Question: I would like to know how to create a Composite Combination through Hibernate annotation method.
I have 3 tables Employee, Department & Employee-Department-Juntion
Since I want to make Employee and Department as individual table, i created a Junction Table in order maintain the Many-to-Many relationship.
I would like to know how to Create Composite Primary Key for the Department Table
For the column Center_Code & Depart_Code through Hibernate Annotations.
Could you please somebody help me how to solve this issue.
Below Here I also attached the Table Relation Ship and the Java POJO Class.

'''
package com.hibernate;
import java.util.Objects;
import javax.persistence.Entity;
import javax.persistence.Id;
/**
*
* @author SPAR
*/
@Entity
public class Department {
@Id
private String cost_Center_Code;
private String dep_Code;
private String department;
private String sub_Department;
private String division;
public String getDepartment() {
return department;
}
public void setDepartment(String department) {
this.department = department;
}
public String getDep_Code() {
return dep_Code;
}
public void setDep_Code(String dep_Code) {
this.dep_Code = dep_Code;
}
public String getCost_Center_Code() {
return cost_Center_Code;
}
public void setCost_Center_Code(String cost_Center_Code) {
this.cost_Center_Code = cost_Center_Code;
}
public String getDivision() {
return division;
}
public void setDivision(String division) {
this.division = division;
}
public String getSub_Department() {
return sub_Department;
}
public void setSub_Department(String sub_Department) {
this.sub_Department = sub_Department;
}
@Override
public String toString() {
return "Department{" + "cost_Center_Code=" + cost_Center_Code + ", dep_Code=" + dep_Code + ", department=" + department + ", sub_Department=" + sub_Department + ", division=" + division + '}';
}
@Override
public int hashCode() {
int hash = 7;
hash = 79 * hash + Objects.hashCode(this.cost_Center_Code);
hash = 79 * hash + Objects.hashCode(this.dep_Code);
return hash;
}
@Override
public boolean equals(Object obj) {
if (obj == null) {
return false;
}
if (getClass() != obj.getClass()) {
return false;
}
final Department other = (Department) obj;
if (!Objects.equals(this.cost_Center_Code, other.cost_Center_Code)) {
return false;
}
if (!Objects.equals(this.dep_Code, other.dep_Code)) {
return false;
}
return true;
}
}
'''
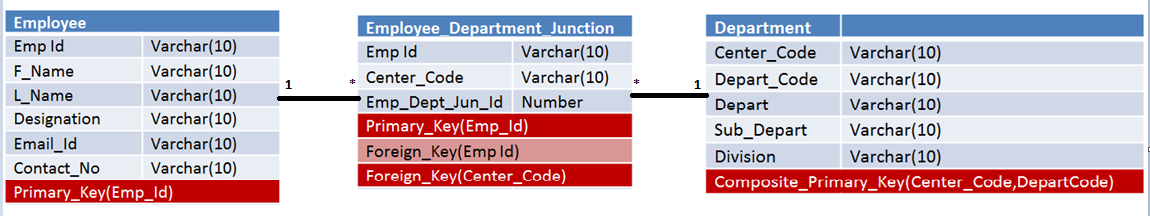
Answer: '''
@Entity
public class Department {
@EmbeddedId
private DepartmentId departmentId
private String department;
private String sub_Department;
private String division;
}
@Embeddable
public class DepartmentId {
@Column(name = "")
private String cost_Center_Code;
@Column(name = "")
private String dep_Code;
//getter, setter methods
}
'''